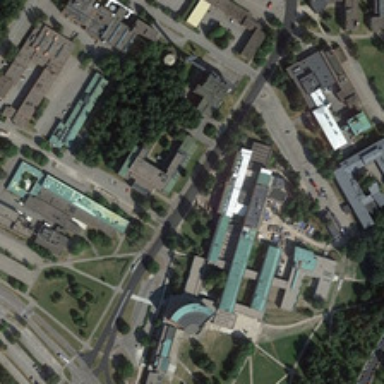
Many buildings and green trees are in a school .